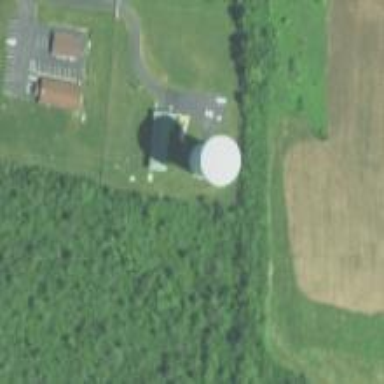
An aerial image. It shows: Water tower that is man-made.